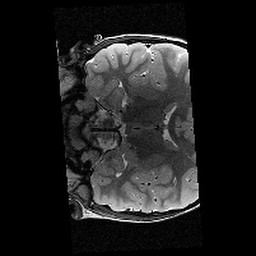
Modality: T2w
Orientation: coronal
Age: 9
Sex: male
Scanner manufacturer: siemens
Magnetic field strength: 3 T
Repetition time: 9.23 s
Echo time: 0.067 s